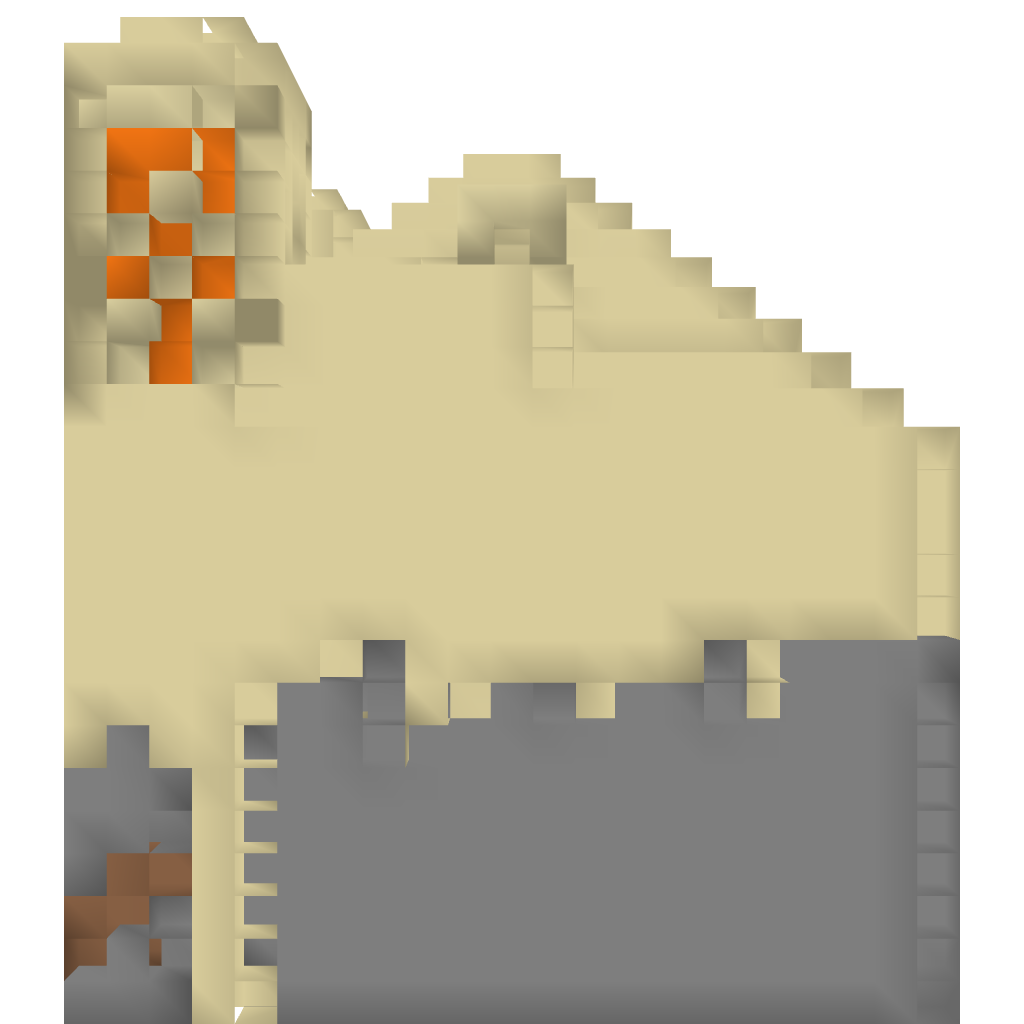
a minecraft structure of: Default desert temple